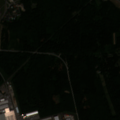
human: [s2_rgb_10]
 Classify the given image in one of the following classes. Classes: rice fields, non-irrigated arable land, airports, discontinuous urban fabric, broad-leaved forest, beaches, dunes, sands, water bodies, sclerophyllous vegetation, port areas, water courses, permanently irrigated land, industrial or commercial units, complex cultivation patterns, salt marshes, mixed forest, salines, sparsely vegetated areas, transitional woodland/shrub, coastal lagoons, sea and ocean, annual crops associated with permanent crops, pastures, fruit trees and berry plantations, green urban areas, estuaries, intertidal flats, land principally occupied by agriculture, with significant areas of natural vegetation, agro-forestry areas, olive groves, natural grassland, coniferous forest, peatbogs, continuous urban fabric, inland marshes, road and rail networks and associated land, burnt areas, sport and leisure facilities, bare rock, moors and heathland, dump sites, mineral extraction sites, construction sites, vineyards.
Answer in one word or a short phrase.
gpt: discontinuous urban fabric, industrial or commercial units, non-irrigated arable land, broad-leaved forest, coniferous forest